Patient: sex F, age 63
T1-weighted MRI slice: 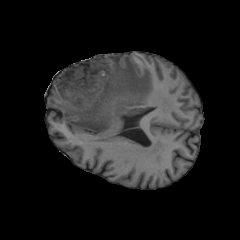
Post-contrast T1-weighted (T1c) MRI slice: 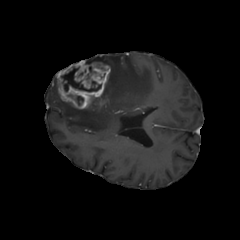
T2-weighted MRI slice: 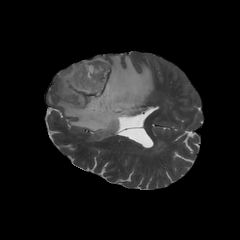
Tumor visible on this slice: yes
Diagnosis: Glioblastoma, IDH-wildtype
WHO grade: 4